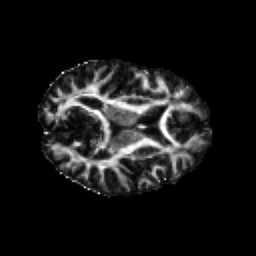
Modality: FA
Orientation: axial
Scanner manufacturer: ge
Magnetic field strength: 3 T
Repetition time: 17 s
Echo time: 0.0855 s